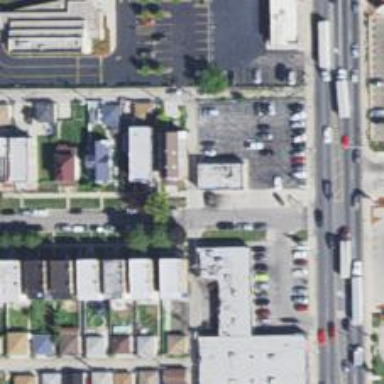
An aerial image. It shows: Alleyway designated as service road.